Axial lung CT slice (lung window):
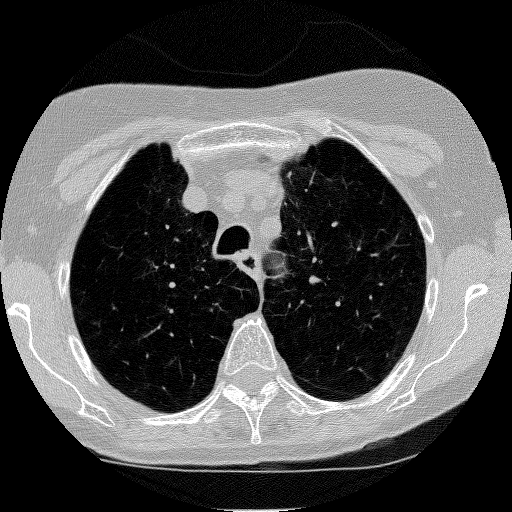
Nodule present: no